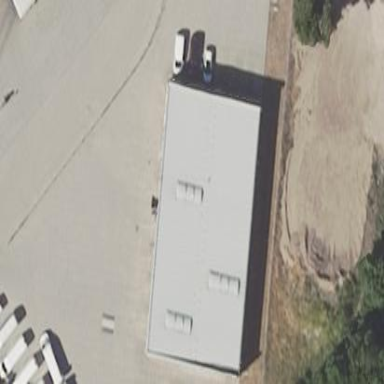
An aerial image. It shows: Building used as car repair shop.